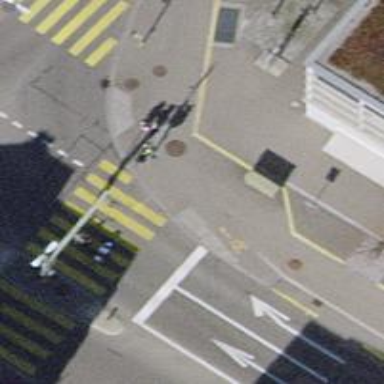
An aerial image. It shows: Railway crossing with traffic signals.